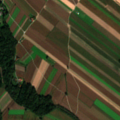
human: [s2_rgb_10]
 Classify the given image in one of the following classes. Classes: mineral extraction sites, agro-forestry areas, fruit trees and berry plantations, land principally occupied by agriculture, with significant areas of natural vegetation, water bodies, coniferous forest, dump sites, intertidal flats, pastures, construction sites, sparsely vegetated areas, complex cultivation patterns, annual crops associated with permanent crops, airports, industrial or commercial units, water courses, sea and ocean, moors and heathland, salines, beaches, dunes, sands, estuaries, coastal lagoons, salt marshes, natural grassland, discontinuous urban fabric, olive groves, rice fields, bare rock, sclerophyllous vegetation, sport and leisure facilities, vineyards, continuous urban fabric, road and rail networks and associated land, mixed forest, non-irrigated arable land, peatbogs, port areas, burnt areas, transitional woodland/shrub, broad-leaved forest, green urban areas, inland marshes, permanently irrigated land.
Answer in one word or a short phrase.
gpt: non-irrigated arable land, broad-leaved forest